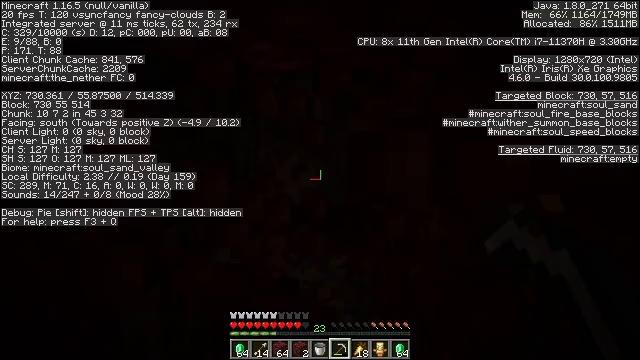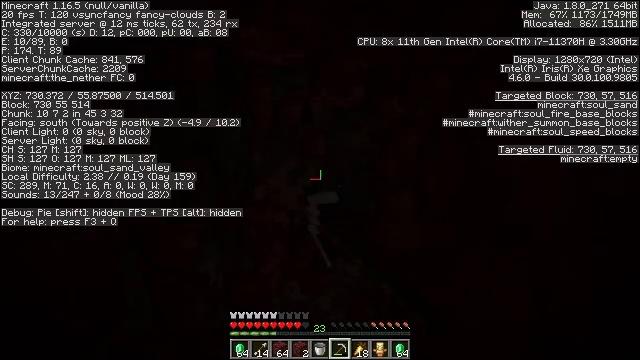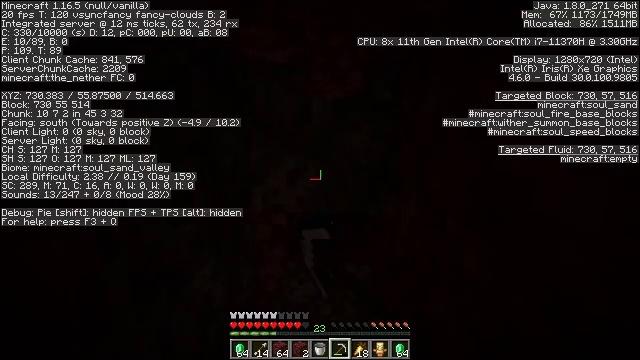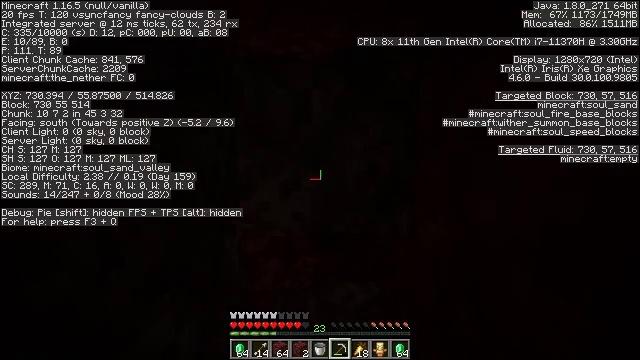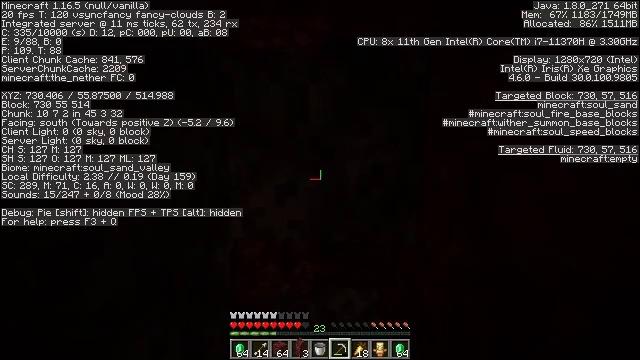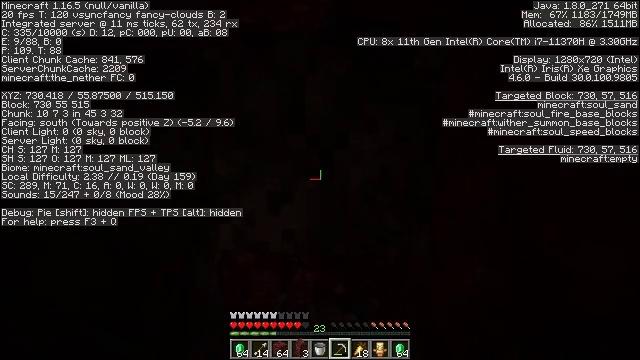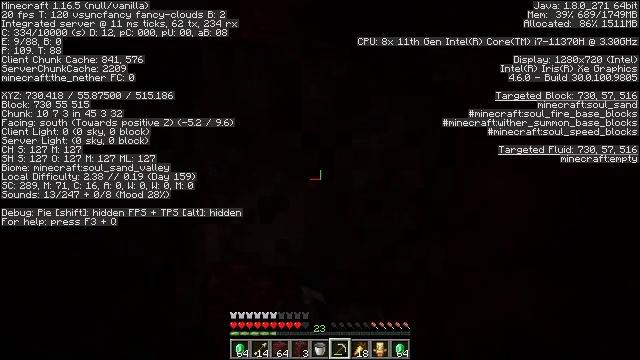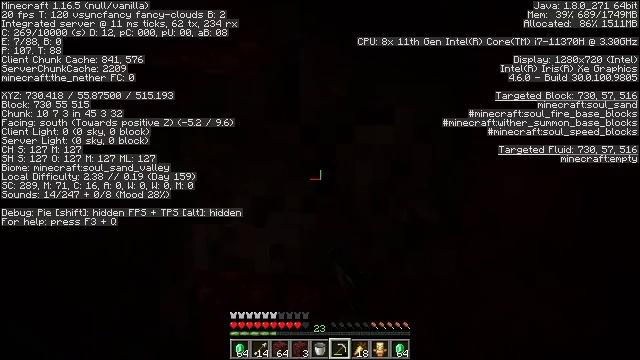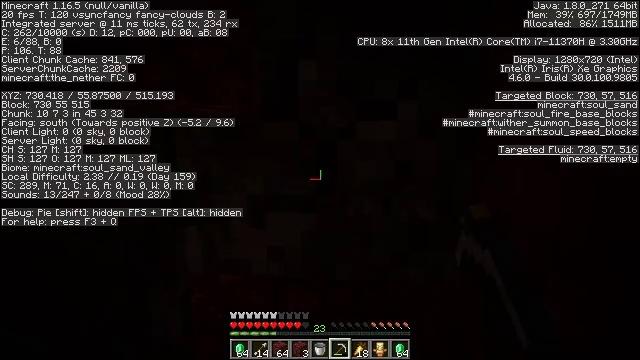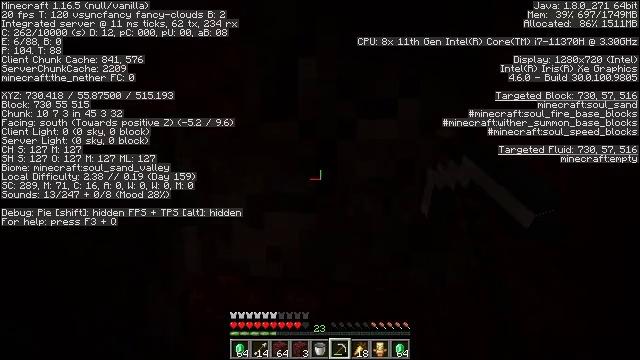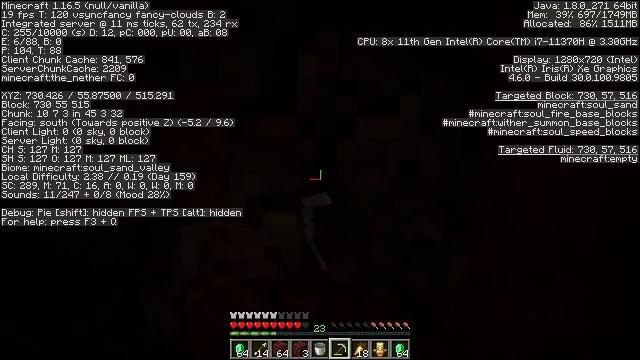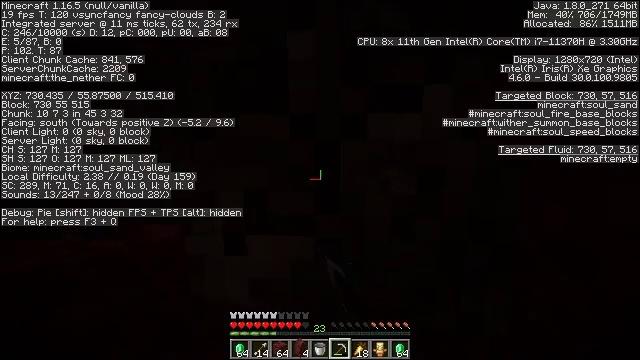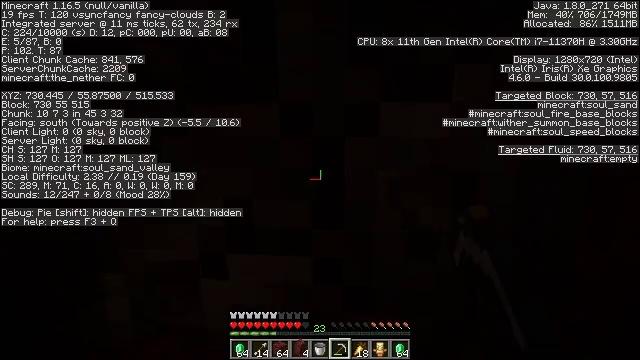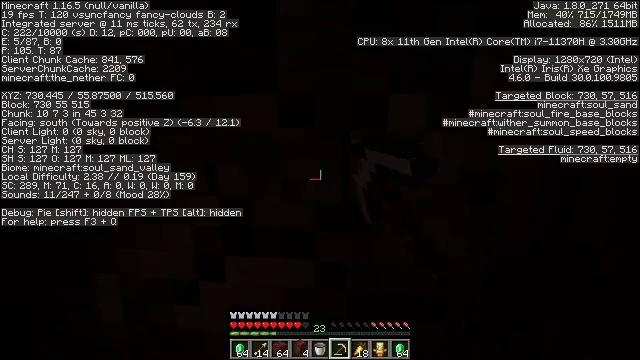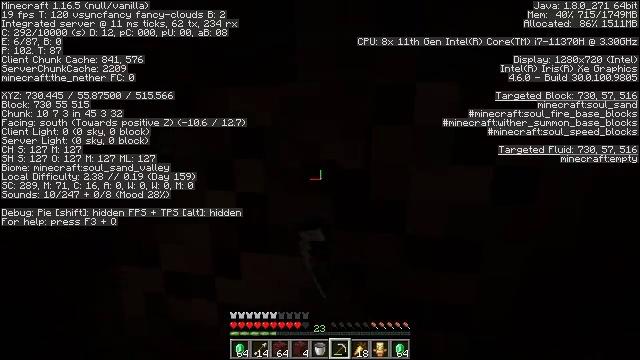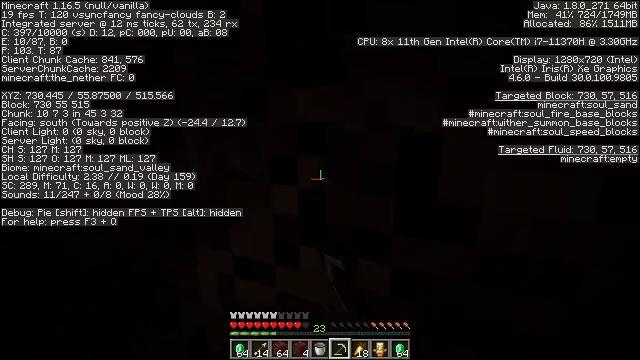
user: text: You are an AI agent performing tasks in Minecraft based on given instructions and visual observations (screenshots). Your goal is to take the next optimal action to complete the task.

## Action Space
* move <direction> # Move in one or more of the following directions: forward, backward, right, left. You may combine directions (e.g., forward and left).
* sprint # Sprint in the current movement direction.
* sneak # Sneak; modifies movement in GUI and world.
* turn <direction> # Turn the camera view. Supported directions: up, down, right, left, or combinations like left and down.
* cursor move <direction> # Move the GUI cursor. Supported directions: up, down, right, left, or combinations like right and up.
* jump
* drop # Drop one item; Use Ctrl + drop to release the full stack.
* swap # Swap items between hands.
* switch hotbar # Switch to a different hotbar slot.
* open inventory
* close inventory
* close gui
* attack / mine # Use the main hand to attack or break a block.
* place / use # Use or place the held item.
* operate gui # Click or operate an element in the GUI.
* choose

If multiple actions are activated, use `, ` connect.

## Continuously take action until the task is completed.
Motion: motion action
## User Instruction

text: Extract soul sand for building purposes.
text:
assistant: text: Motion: move forward, attack / mine
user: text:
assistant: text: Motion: move forward, attack / mine
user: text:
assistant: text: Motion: move forward, attack / mine
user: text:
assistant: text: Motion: move forward, attack / mine
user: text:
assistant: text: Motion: move forward, attack / mine
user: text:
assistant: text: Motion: attack / mine
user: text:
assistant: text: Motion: attack / mine
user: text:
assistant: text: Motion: attack / mine
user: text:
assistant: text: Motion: attack / mine
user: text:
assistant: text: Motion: move forward, attack / mine
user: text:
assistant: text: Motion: move forward, attack / mine
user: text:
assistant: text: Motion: move forward, turn down, attack / mine
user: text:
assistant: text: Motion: turn down, attack / mine
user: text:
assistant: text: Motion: turn left, attack / mine
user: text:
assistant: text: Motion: turn left, attack / mine
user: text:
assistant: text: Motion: turn left, attack / mine
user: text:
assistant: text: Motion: turn left and down, attack / mine
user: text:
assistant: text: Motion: attack / mine
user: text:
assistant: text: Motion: attack / mine
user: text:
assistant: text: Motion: attack / mine
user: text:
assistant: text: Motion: attack / mine
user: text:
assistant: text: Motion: attack / mine